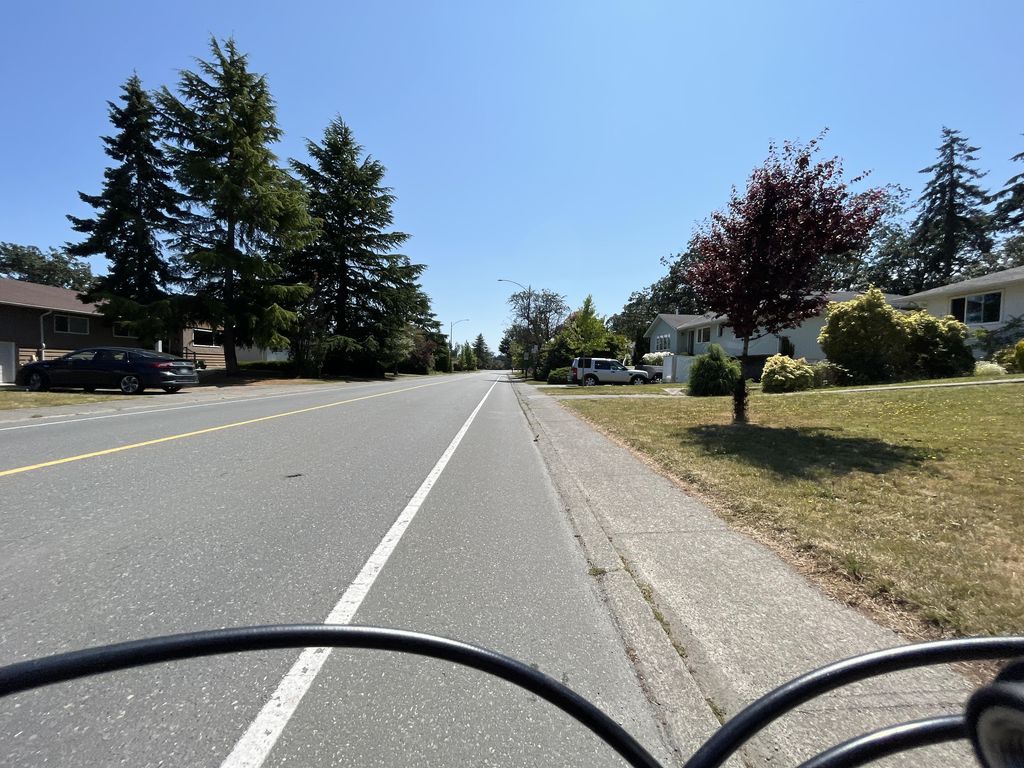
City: victoria